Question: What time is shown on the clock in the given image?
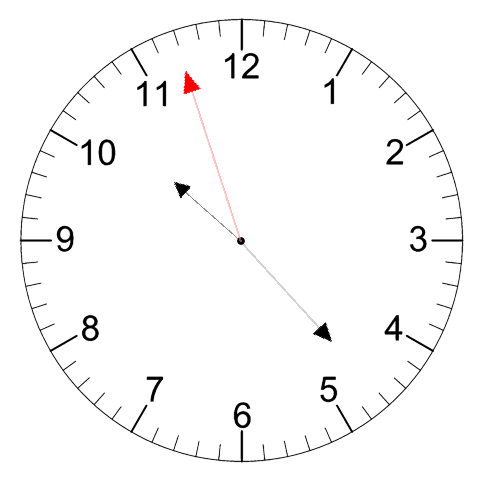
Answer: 10:22:57